Aerial crown-view tile of a tropical tree (Barro Colorado Island, Panama), acquired 20250616:
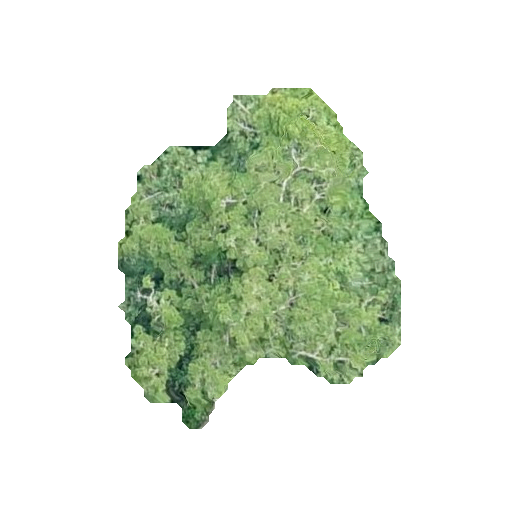
Species: Brosimum alicastrum
GBIF accepted scientific name: Brosimum alicastrum
Crown area: 95.059 m²